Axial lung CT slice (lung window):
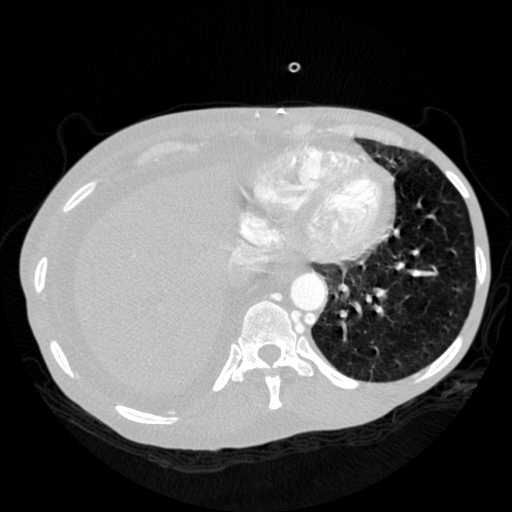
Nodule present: no